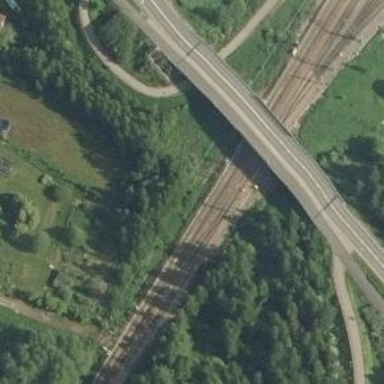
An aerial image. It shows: Railway signal.